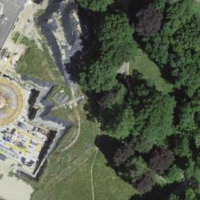
EUNIS habitat code: 25
Species observed at this site:
Fagus sylvatica
Rana temporaria